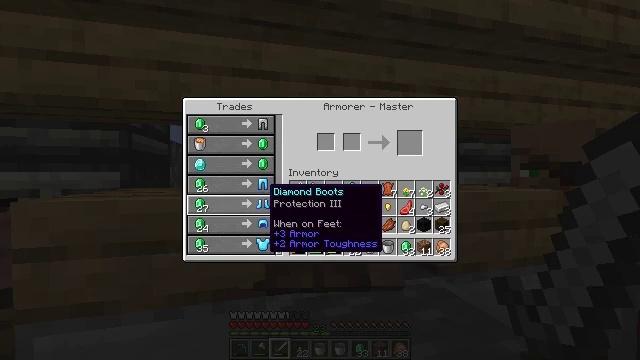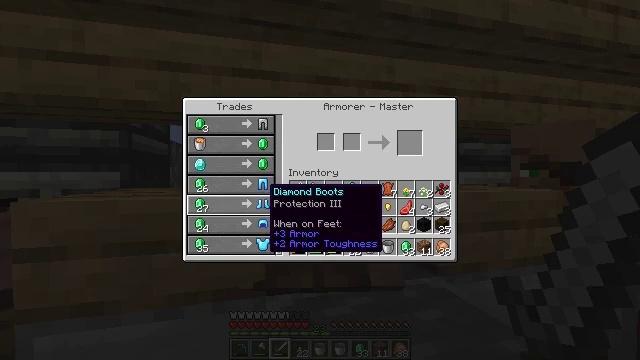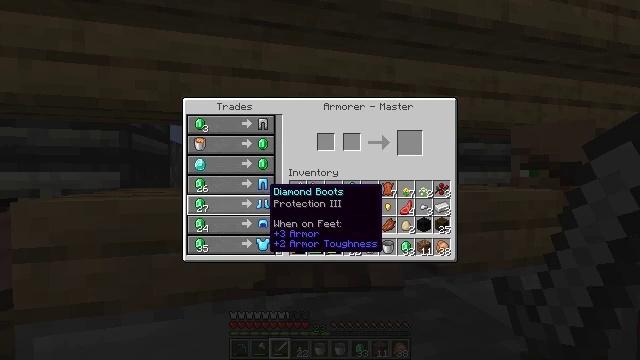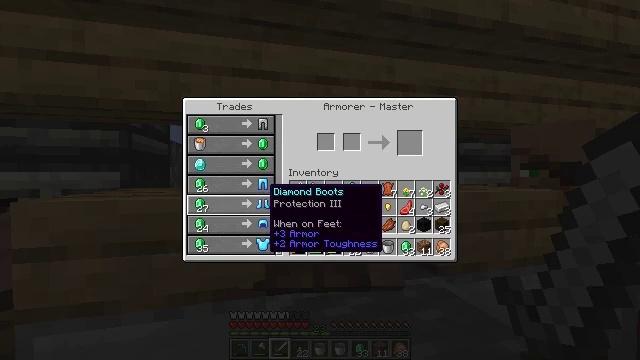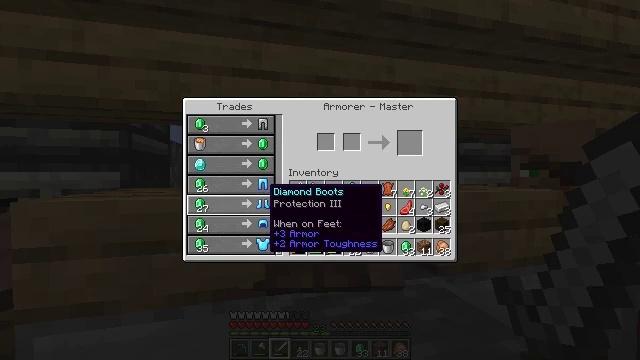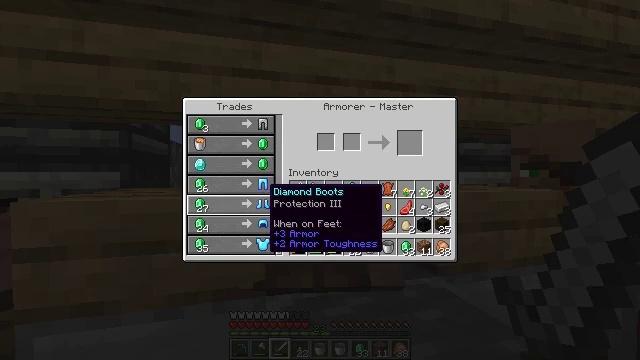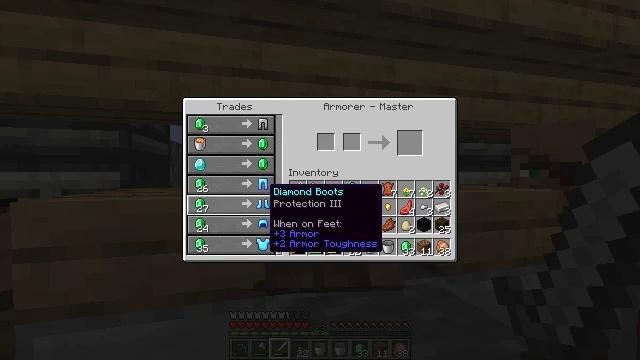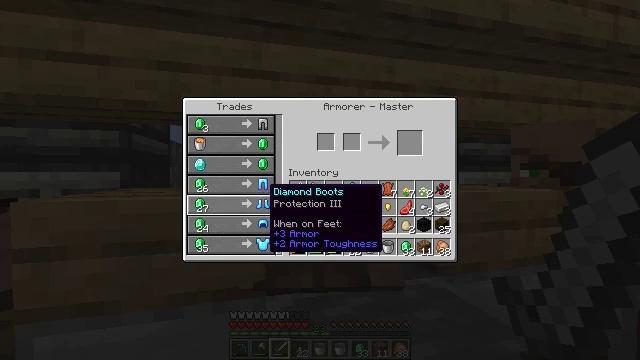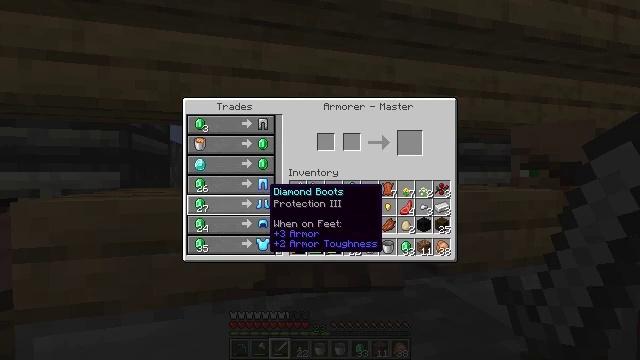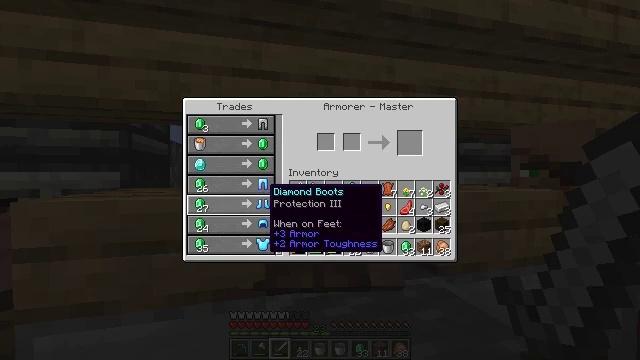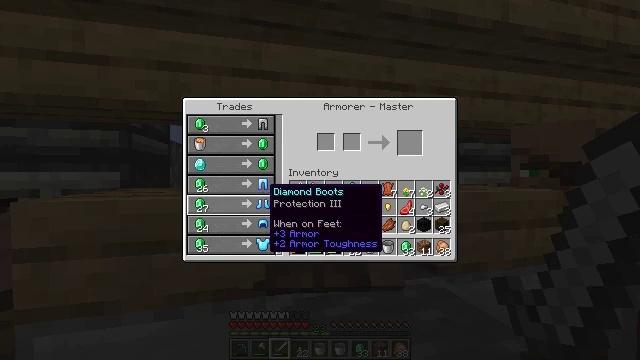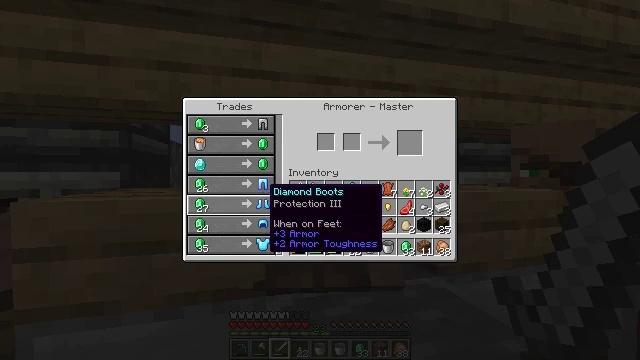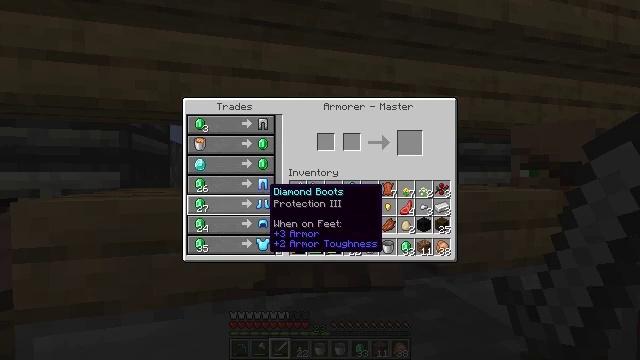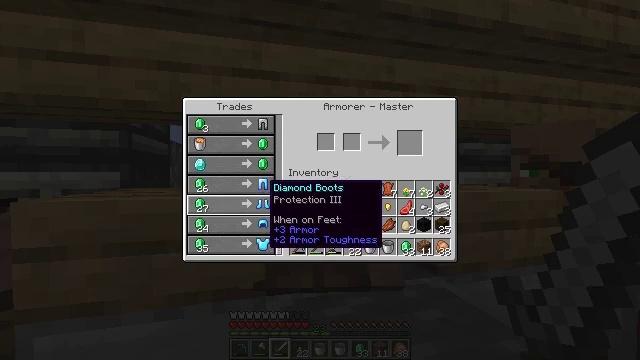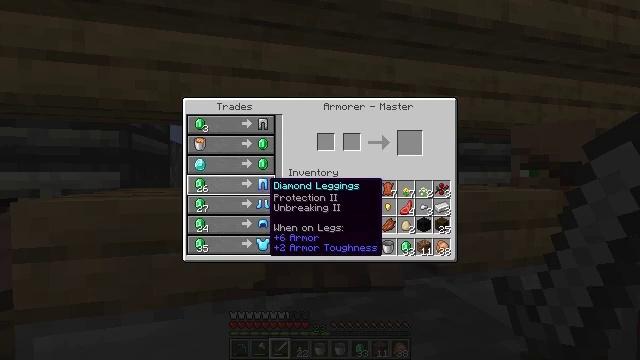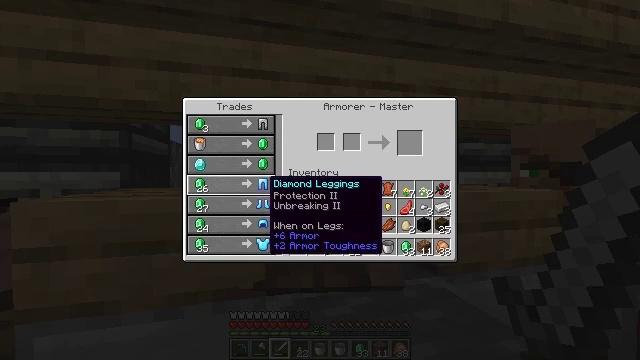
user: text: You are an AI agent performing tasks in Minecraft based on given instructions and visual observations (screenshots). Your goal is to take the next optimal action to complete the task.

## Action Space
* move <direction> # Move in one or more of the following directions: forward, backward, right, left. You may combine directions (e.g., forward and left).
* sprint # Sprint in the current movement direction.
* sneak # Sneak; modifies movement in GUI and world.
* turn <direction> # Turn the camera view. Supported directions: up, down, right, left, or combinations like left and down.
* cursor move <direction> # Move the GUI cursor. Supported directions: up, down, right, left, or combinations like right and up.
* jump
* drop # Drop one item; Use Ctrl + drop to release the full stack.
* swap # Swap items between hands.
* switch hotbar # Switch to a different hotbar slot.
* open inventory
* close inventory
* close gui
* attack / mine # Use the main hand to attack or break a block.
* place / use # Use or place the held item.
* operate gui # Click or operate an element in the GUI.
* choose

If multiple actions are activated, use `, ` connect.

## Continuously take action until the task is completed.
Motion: motion action
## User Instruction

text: Open a crafting table to make diamond leggings.
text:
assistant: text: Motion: no_op
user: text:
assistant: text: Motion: no_op
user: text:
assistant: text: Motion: no_op
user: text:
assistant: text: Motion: no_op
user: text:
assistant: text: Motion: no_op
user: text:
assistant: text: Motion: no_op
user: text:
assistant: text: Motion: no_op
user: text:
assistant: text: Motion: no_op
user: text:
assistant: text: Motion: no_op
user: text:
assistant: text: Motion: no_op
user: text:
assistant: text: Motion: no_op
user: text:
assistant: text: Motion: no_op
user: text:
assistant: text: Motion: no_op
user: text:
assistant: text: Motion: no_op
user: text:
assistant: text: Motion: no_op
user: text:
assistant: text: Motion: no_op
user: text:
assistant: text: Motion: no_op
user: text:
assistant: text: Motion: no_op
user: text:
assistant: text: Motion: no_op
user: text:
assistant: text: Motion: no_op
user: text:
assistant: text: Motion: no_op
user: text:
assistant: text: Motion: no_op
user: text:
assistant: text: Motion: no_op
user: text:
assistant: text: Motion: no_op
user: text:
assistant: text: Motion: no_op
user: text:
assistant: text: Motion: no_op
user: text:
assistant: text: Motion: no_op
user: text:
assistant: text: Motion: turn left
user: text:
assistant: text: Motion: turn left
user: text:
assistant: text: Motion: no_op